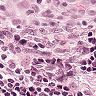
Metastatic tissue present: yes